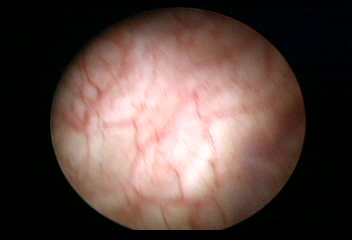
Modality: WLC
Class: Normal mucosa
Bladder cancer association: No